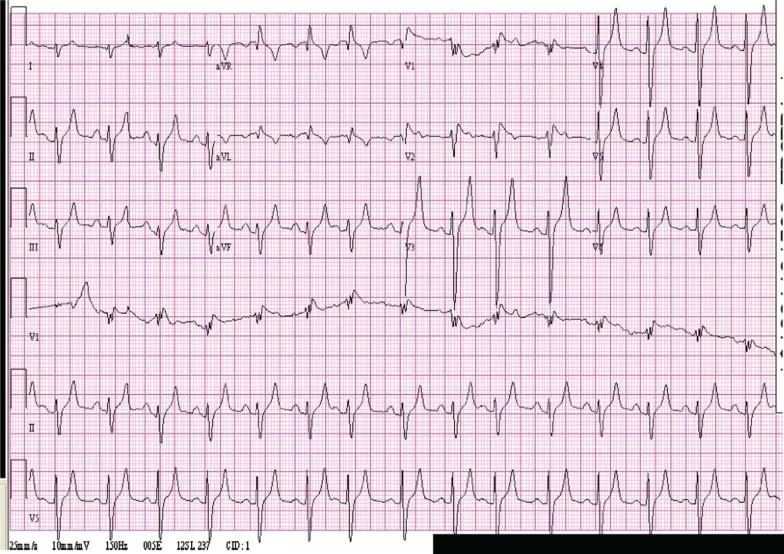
Electrocardiogram while potassium was 8.0 demonstrating tall, peaked T waves and wide QRS.
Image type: electrography (ekg)